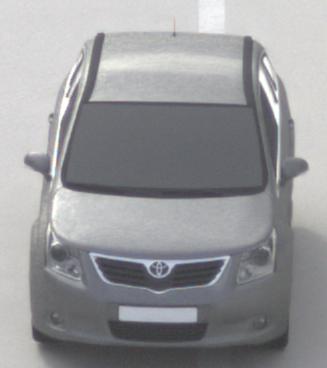
Make: Toyota
Model: Avensis 1.6
Detailed model: Avensis (T27) Notch Back
Model produced from: 2009/01
Model produced until: 2010/08
Doors: 4
Color: gray
Road condition: dry road
Daytime: morning or afternoon
Contrast: low contrast